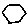
Label: hexagon